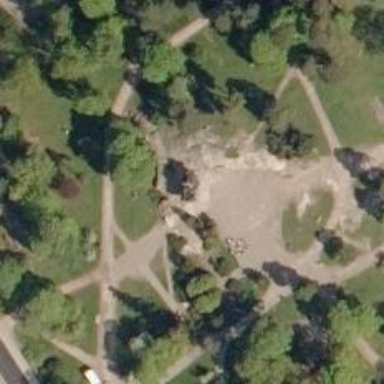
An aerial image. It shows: Historic monument.